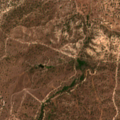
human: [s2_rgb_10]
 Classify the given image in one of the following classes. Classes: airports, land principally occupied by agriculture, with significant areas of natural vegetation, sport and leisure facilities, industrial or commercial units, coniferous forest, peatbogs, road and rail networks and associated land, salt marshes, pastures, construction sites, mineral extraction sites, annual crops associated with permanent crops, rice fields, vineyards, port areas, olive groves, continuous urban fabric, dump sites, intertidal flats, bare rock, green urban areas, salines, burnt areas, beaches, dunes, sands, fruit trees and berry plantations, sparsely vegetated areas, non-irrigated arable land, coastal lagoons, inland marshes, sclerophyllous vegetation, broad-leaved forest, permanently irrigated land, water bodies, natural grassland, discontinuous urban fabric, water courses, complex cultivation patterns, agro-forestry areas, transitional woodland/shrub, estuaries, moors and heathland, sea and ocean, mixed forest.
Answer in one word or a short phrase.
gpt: agro-forestry areas